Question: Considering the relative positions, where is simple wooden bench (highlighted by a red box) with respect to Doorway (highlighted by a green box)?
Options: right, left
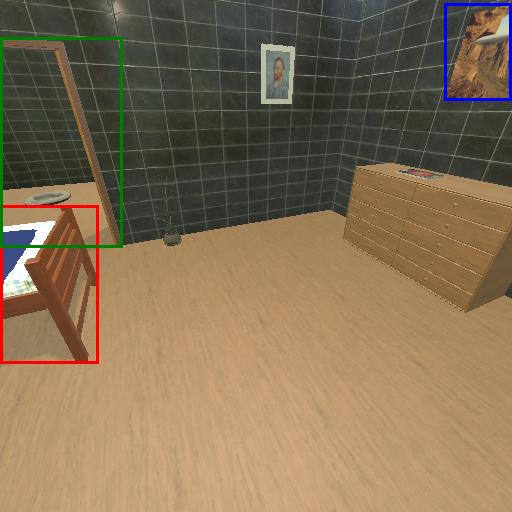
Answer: right